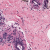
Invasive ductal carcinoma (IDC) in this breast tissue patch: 0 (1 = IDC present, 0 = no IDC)